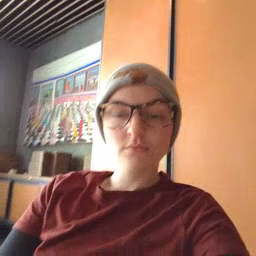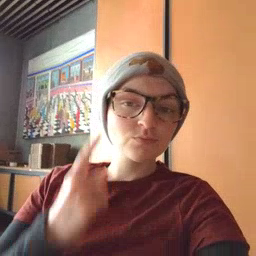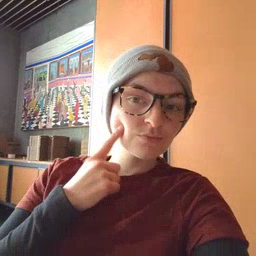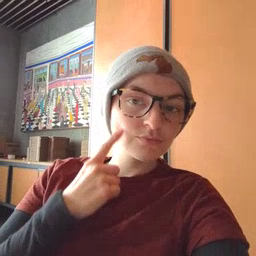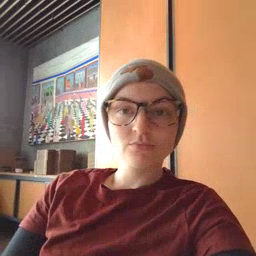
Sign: cheek